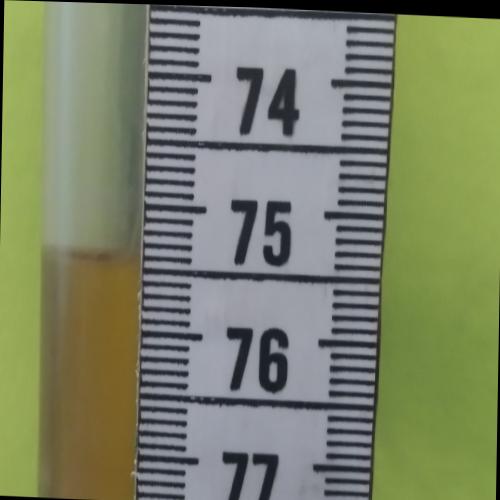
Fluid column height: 75.4 cm